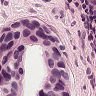
Metastatic tissue present: yes